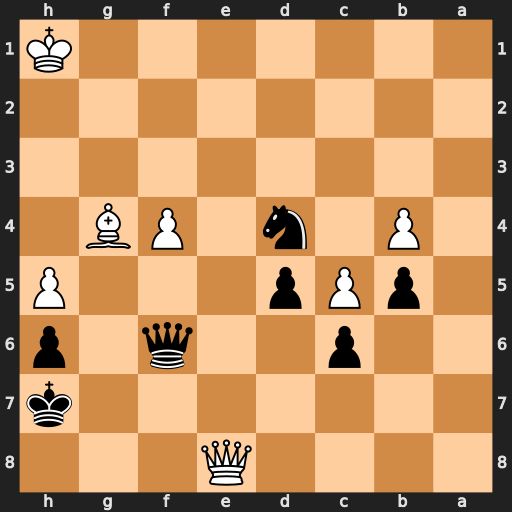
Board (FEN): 4Q3/7k/2p2q1p/1pPp3P/1P1n1PB1/8/8/7K
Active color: b
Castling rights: -
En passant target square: -
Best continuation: Qh4+ Kg2 Qxg4+